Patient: sex M, age 64
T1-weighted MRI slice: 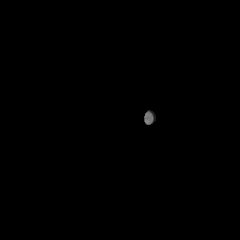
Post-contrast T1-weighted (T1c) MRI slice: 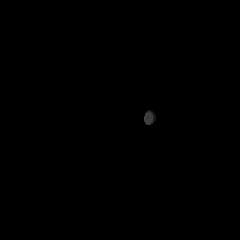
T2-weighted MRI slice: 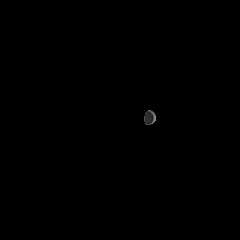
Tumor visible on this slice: no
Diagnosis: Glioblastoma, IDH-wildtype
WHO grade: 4